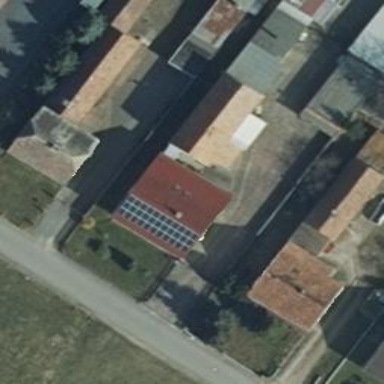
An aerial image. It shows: Solar-powered generator using photovoltaic technology. This small installation generates electricity through solar photovoltaic panels.